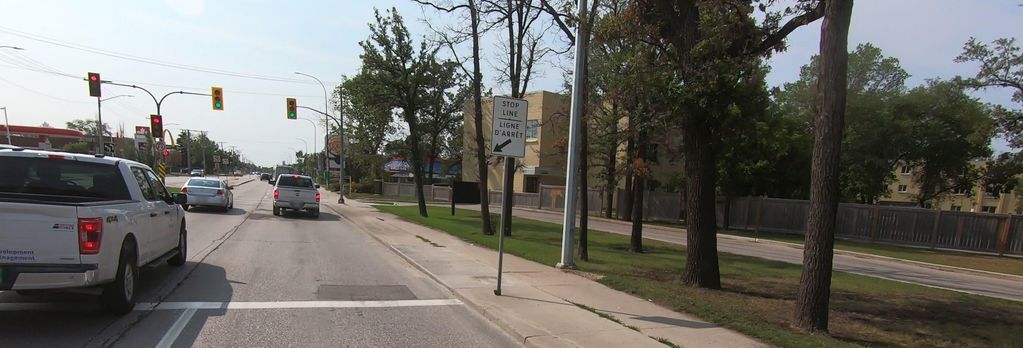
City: winnipeg